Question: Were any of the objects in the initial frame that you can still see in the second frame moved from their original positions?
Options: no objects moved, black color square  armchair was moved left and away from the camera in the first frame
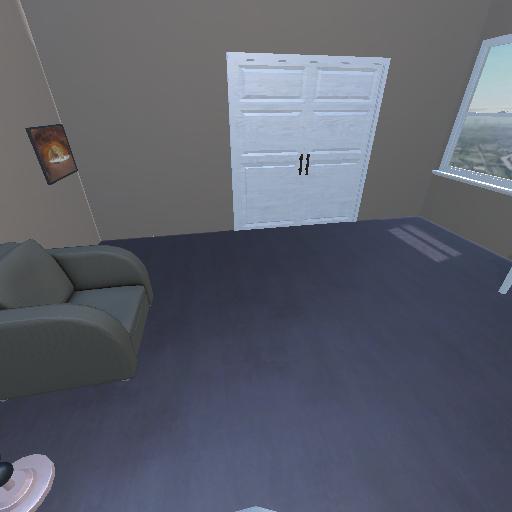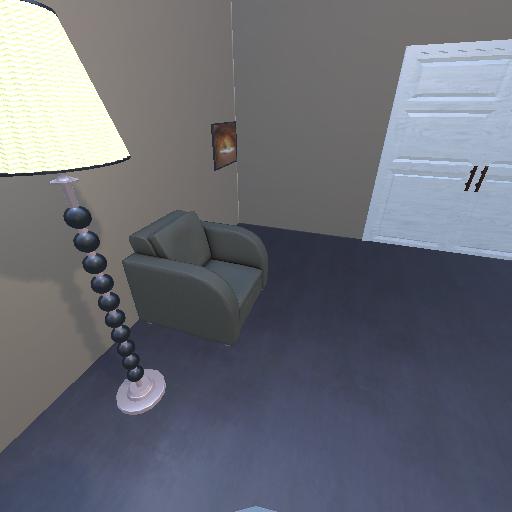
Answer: no objects moved